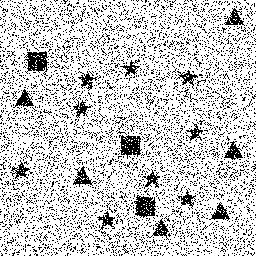
Squares: 3
Triangles: 6
Stars: 9
Total shapes: 18